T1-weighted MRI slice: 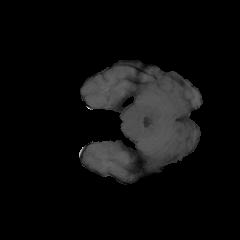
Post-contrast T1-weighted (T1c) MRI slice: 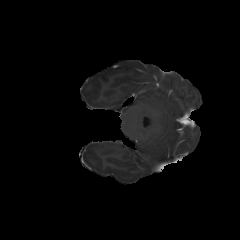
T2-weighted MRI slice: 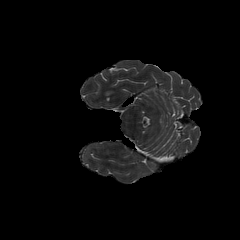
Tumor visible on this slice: no